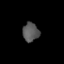
Tissue: skin
Cell type: Epithelial cells
Senescence score: 0.2868
Nuclear area (px): 298
Mean DAPI intensity: 88.49